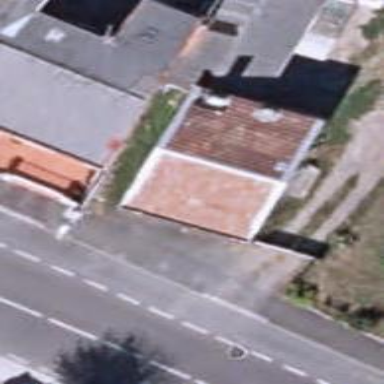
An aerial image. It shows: Simple house.